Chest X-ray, AP view. Patient: 61 years old, sex M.
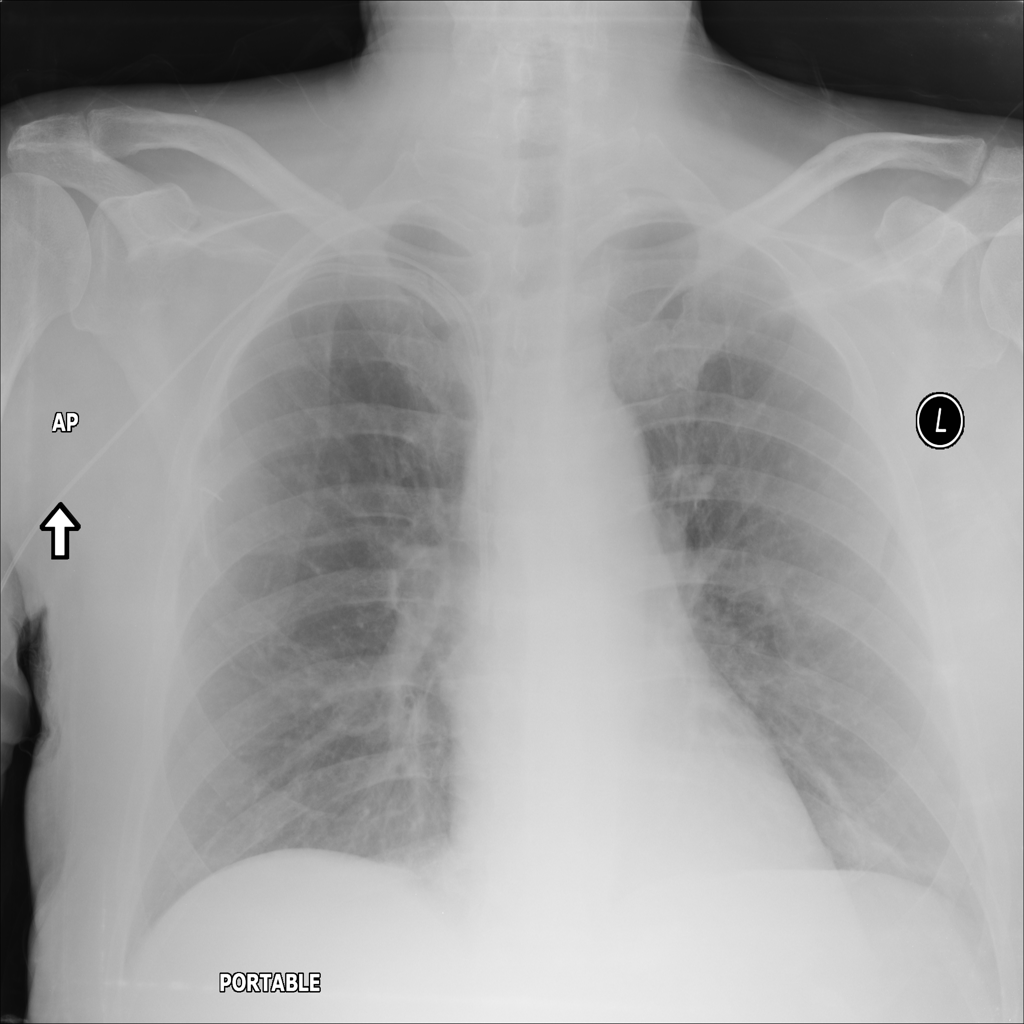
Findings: Atelectasis